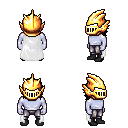
a pixel art fantasy rpg character, male body template, dark elf, purple skin, white cape, metal pants, brown long bangs hairstyle, gold helm, black shoes, four views (front, back, left, right), 2x2 character sprite sheet, small pixel art, hard edges, no anti-aliasing